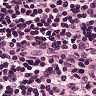
Metastatic tissue present: no